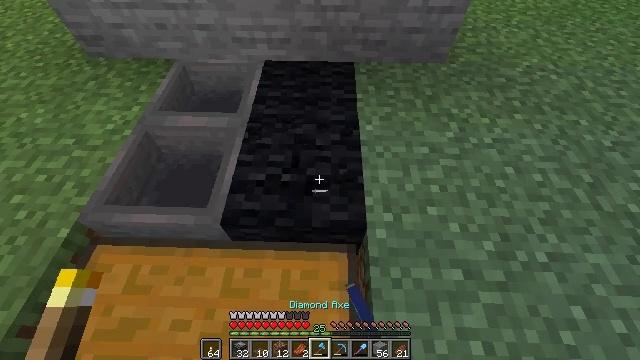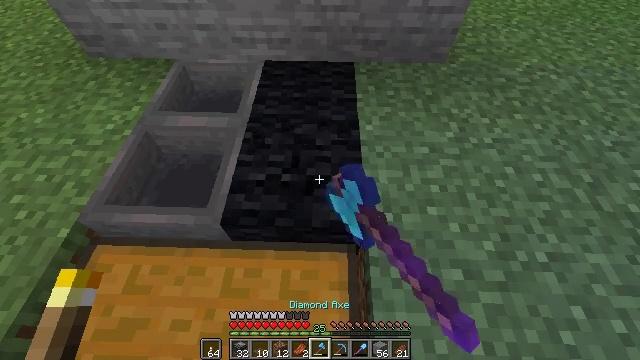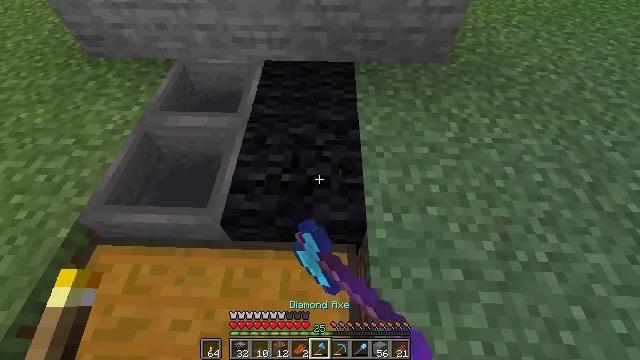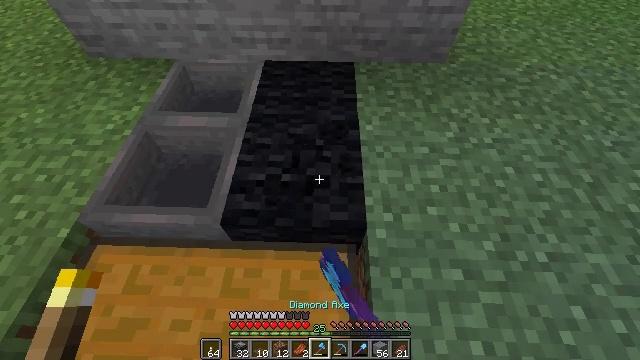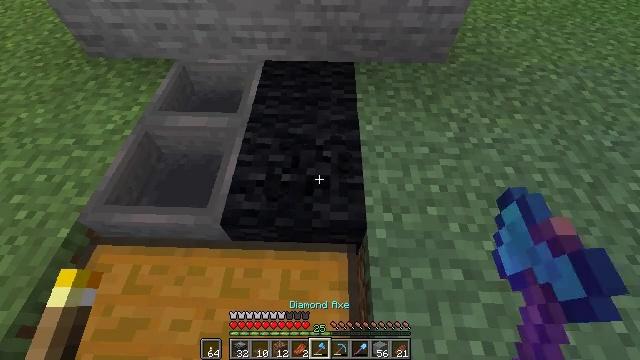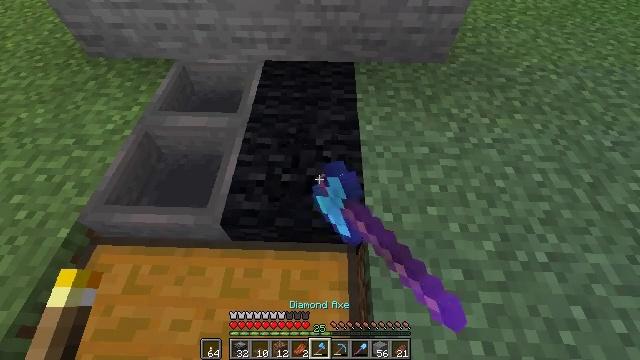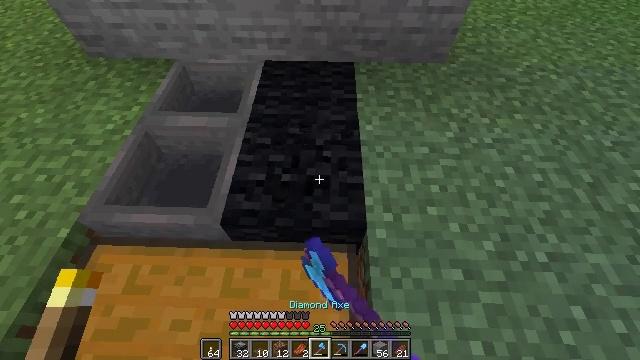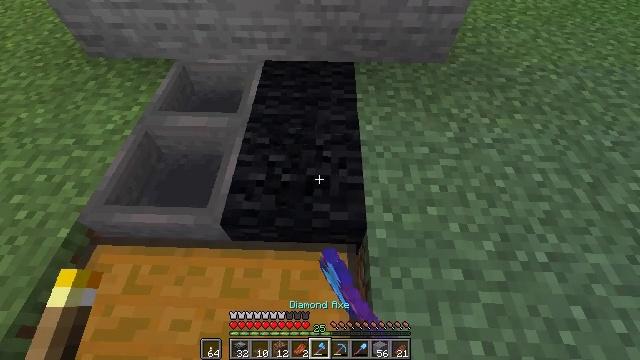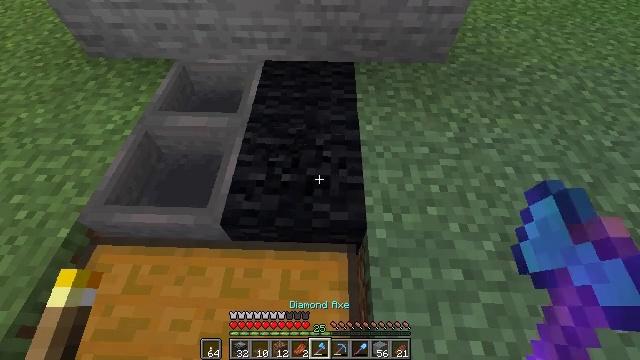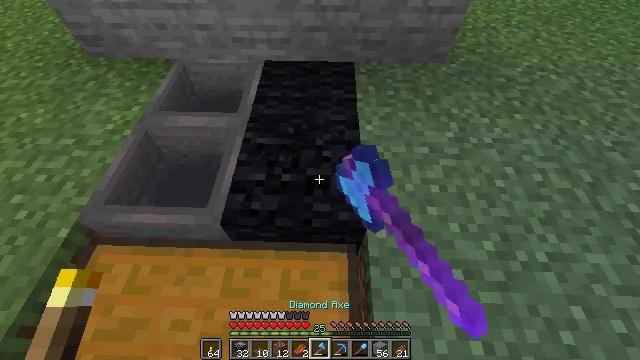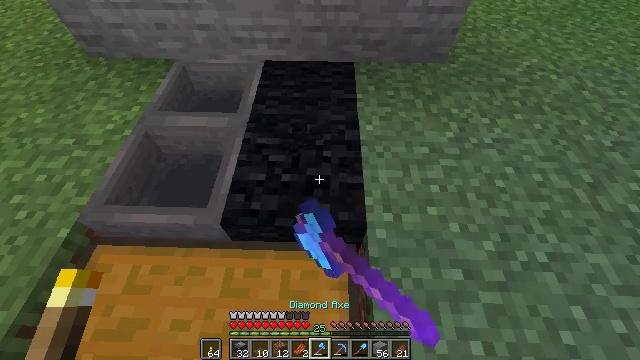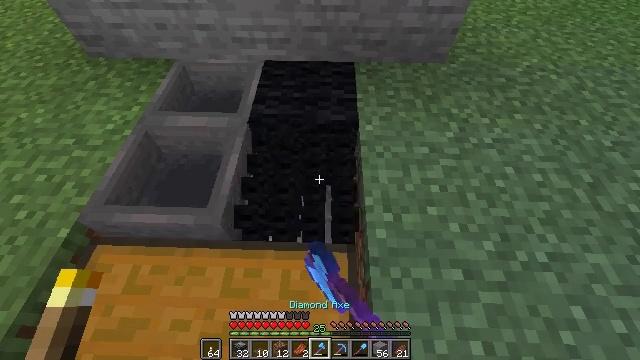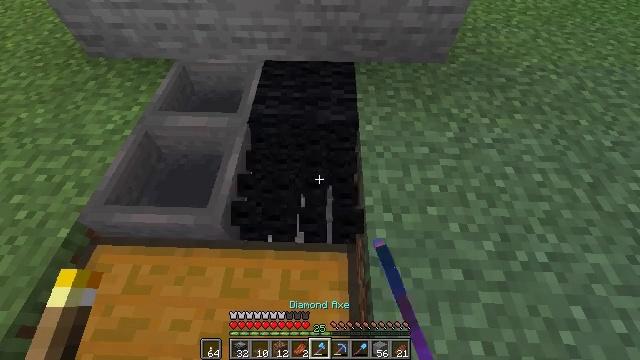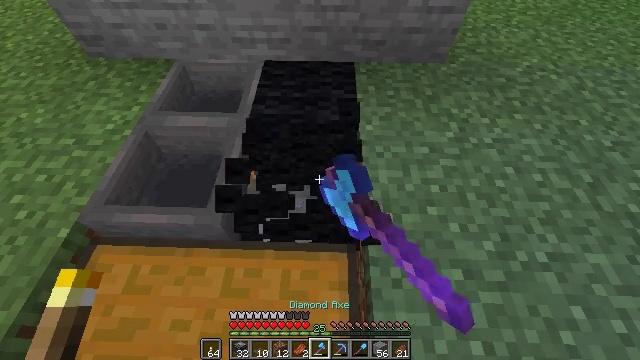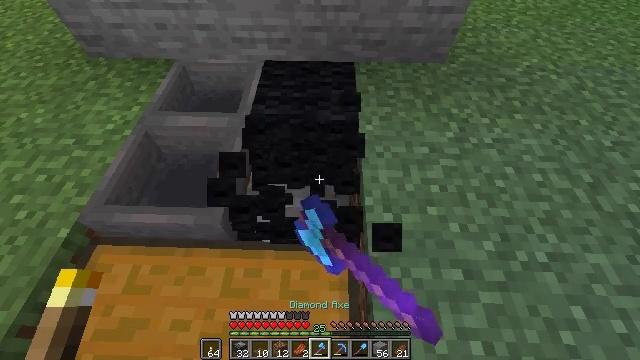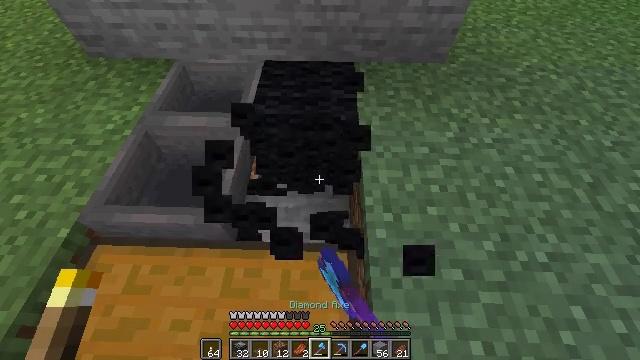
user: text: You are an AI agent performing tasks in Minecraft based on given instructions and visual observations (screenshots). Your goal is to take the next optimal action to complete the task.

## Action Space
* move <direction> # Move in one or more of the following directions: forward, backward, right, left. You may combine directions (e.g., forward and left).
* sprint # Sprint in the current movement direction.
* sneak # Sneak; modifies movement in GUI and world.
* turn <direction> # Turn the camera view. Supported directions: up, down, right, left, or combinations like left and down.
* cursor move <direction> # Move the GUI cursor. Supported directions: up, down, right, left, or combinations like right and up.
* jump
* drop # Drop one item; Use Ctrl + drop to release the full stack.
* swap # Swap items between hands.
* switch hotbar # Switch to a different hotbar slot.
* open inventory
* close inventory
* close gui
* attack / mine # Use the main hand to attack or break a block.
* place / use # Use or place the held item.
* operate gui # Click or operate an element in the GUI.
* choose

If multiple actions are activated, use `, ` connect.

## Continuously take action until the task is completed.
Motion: motion action
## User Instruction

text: Retrieve the black wool block.
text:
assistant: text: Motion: attack / mine
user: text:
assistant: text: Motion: attack / mine
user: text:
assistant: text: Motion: attack / mine
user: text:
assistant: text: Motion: attack / mine
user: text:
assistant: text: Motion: attack / mine
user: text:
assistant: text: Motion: attack / mine
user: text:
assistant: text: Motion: attack / mine
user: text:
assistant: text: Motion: attack / mine
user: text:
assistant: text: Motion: attack / mine
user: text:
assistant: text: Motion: attack / mine
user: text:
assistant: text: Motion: attack / mine
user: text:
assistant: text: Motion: attack / mine
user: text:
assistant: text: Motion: attack / mine
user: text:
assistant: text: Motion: attack / mine
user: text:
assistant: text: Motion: attack / mine
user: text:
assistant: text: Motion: attack / mine
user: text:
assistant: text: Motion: attack / mine
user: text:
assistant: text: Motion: attack / mine
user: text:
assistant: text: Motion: turn up, attack / mine
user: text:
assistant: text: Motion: turn up, attack / mine
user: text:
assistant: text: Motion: turn up, attack / mine
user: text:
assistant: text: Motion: attack / mine
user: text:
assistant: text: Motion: attack / mine
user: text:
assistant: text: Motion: attack / mine
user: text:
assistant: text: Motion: attack / mine
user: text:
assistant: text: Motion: attack / mine
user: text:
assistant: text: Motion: attack / mine
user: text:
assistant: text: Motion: attack / mine
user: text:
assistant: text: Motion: attack / mine
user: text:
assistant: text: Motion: attack / mine